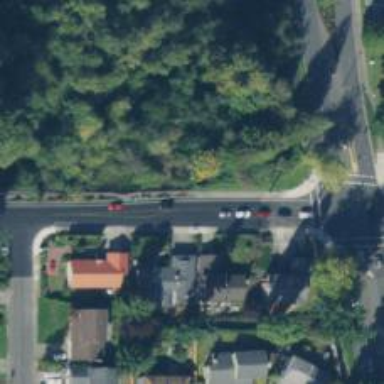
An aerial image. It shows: Footway.